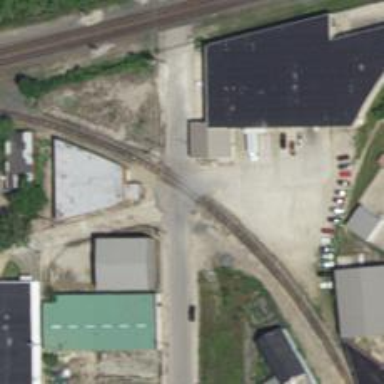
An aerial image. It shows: Railway crossing.